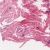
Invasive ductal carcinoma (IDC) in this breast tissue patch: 0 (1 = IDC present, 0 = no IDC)